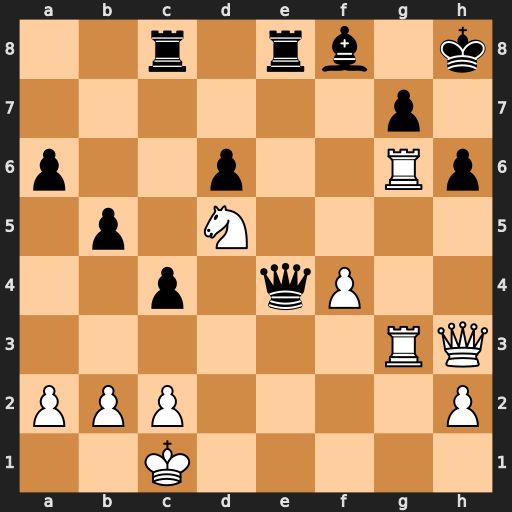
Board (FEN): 2r1rb1k/6p1/p2p2Rp/1p1N4/2p1qP2/6RQ/PPP4P/2K5
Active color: w
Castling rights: -
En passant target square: -
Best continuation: Qxh6+ gxh6 Rg8+ Kh7 Nf6#